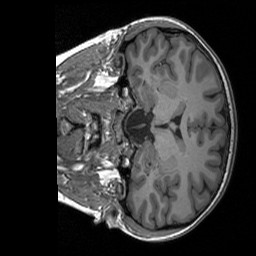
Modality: T1w
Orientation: coronal
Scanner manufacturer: siemens
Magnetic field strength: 3 T
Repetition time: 1.76 s
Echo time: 0.0022 s